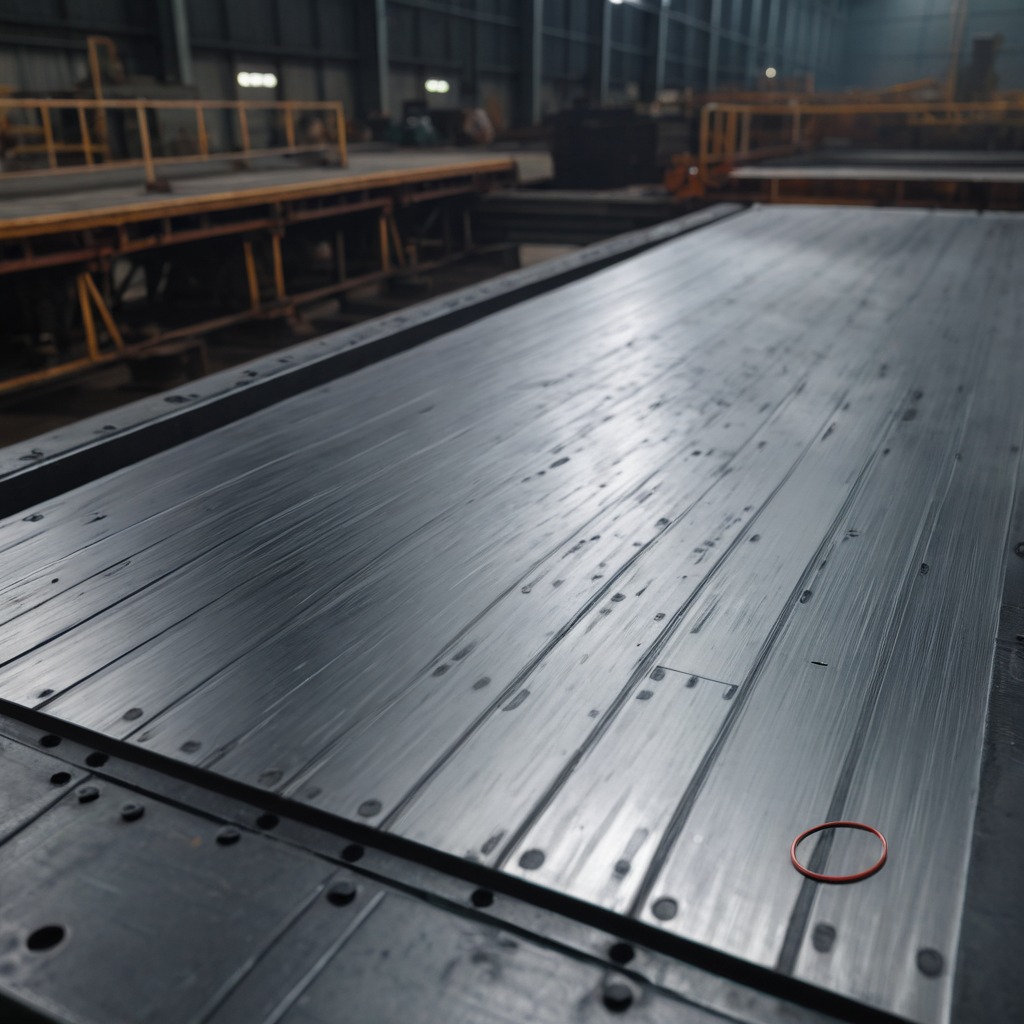
A rubber O-ring lies on the cold steel table in a mining workshop.